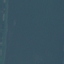
Land use / land cover: SeaLake